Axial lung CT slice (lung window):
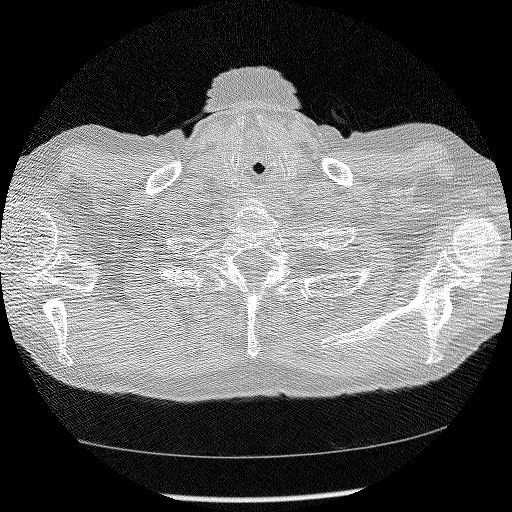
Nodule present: no